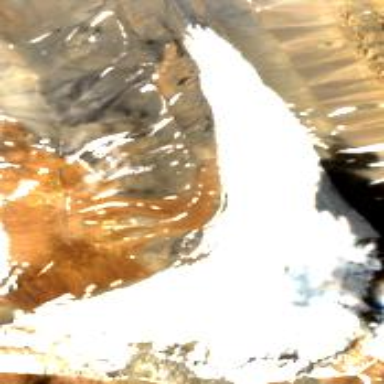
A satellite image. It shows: Stunning view of glacier.